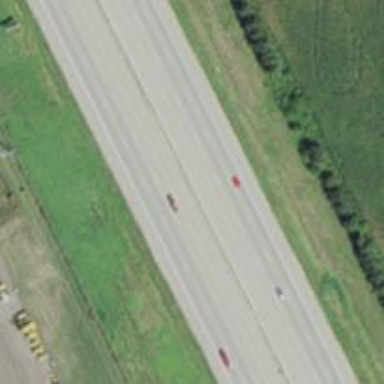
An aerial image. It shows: Asphalt motorway.